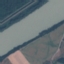
Land use / land cover: River